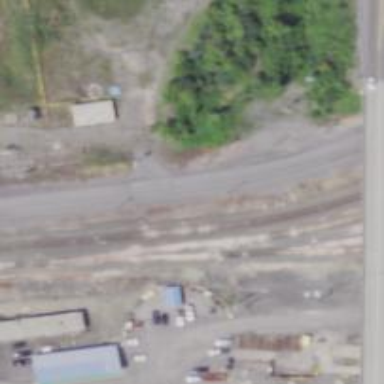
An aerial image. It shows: Railway yard in service.